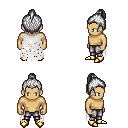
a pixel art fantasy rpg character, male body template, human, tanned skin, white tattered cape, metal pants, white short topknot hairstyle, gold boots, four views (front, back, left, right), 2x2 character sprite sheet, small pixel art, hard edges, no anti-aliasing